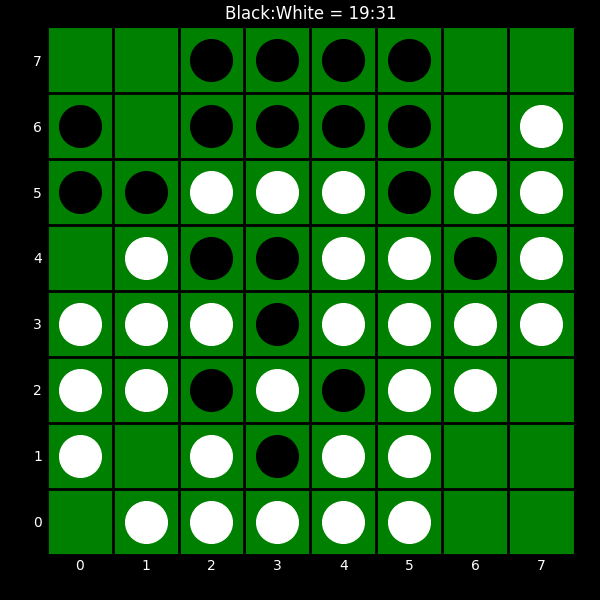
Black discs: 19
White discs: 31